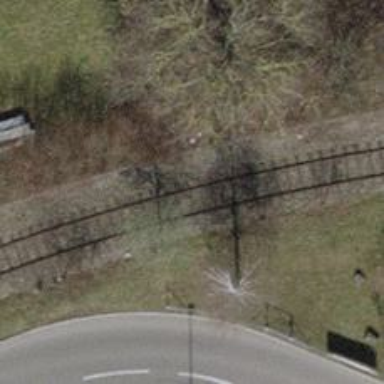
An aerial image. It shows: Disused railway spur with one track.